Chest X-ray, PA view. Patient: 61 years old, sex F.
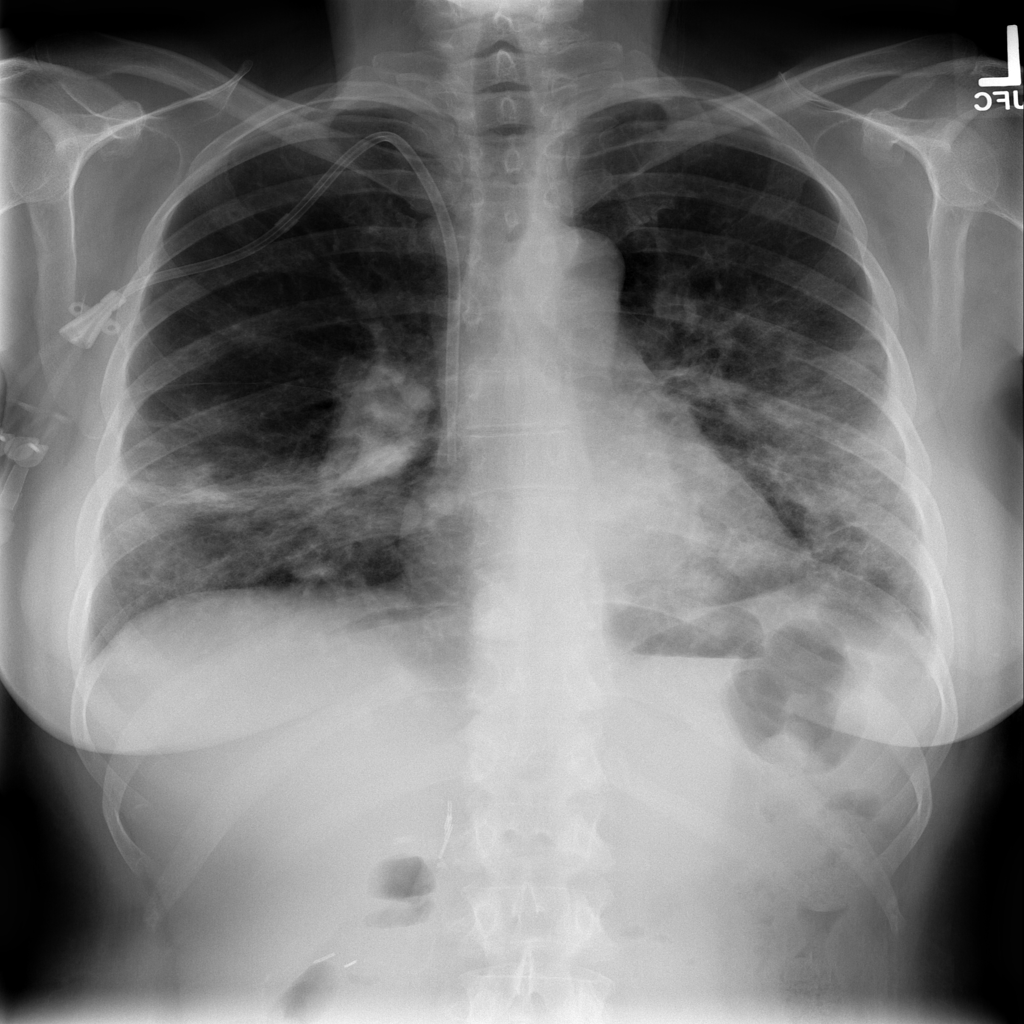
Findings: Infiltration